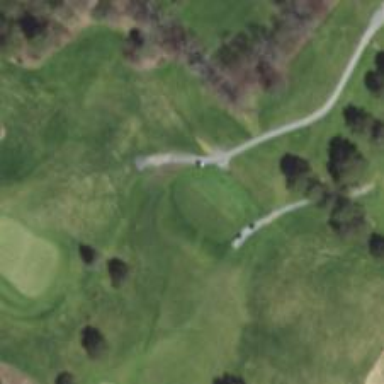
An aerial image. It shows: Golf tee.